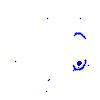
Particle: electron